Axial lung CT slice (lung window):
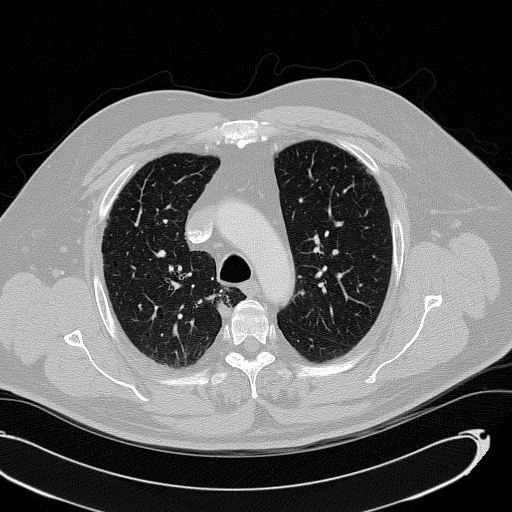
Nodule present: no